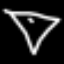
Label: diamond